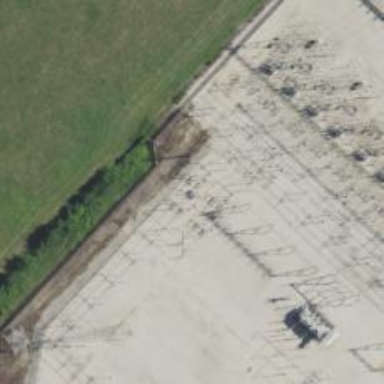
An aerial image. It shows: Switch used for power control.